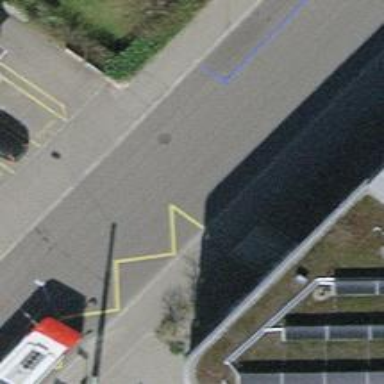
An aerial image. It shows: Secondary road with asphalt surface. It has trolley wires for electric trolleys.